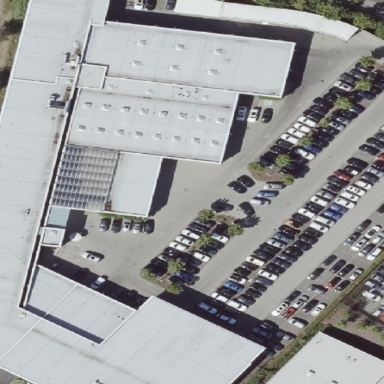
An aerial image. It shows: Car shop within retail area.